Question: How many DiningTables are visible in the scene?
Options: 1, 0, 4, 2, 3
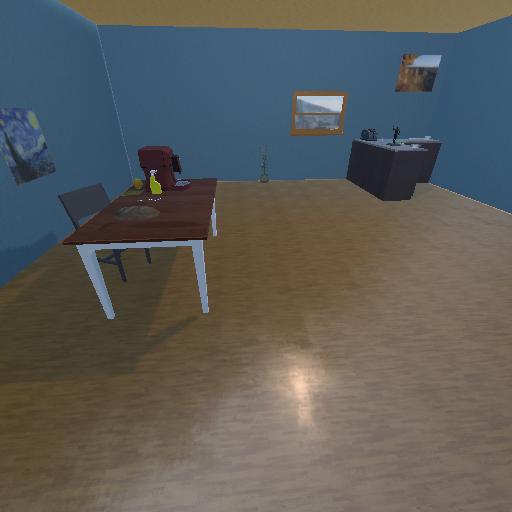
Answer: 1